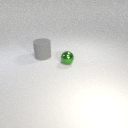
large gray rubber cylinder behind small green metal sphere